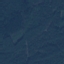
Land use / land cover: Forest